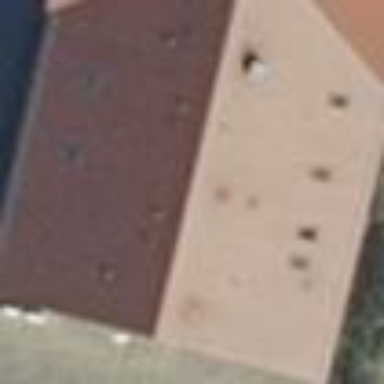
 oriented along the red roof. The building consists of apartments."